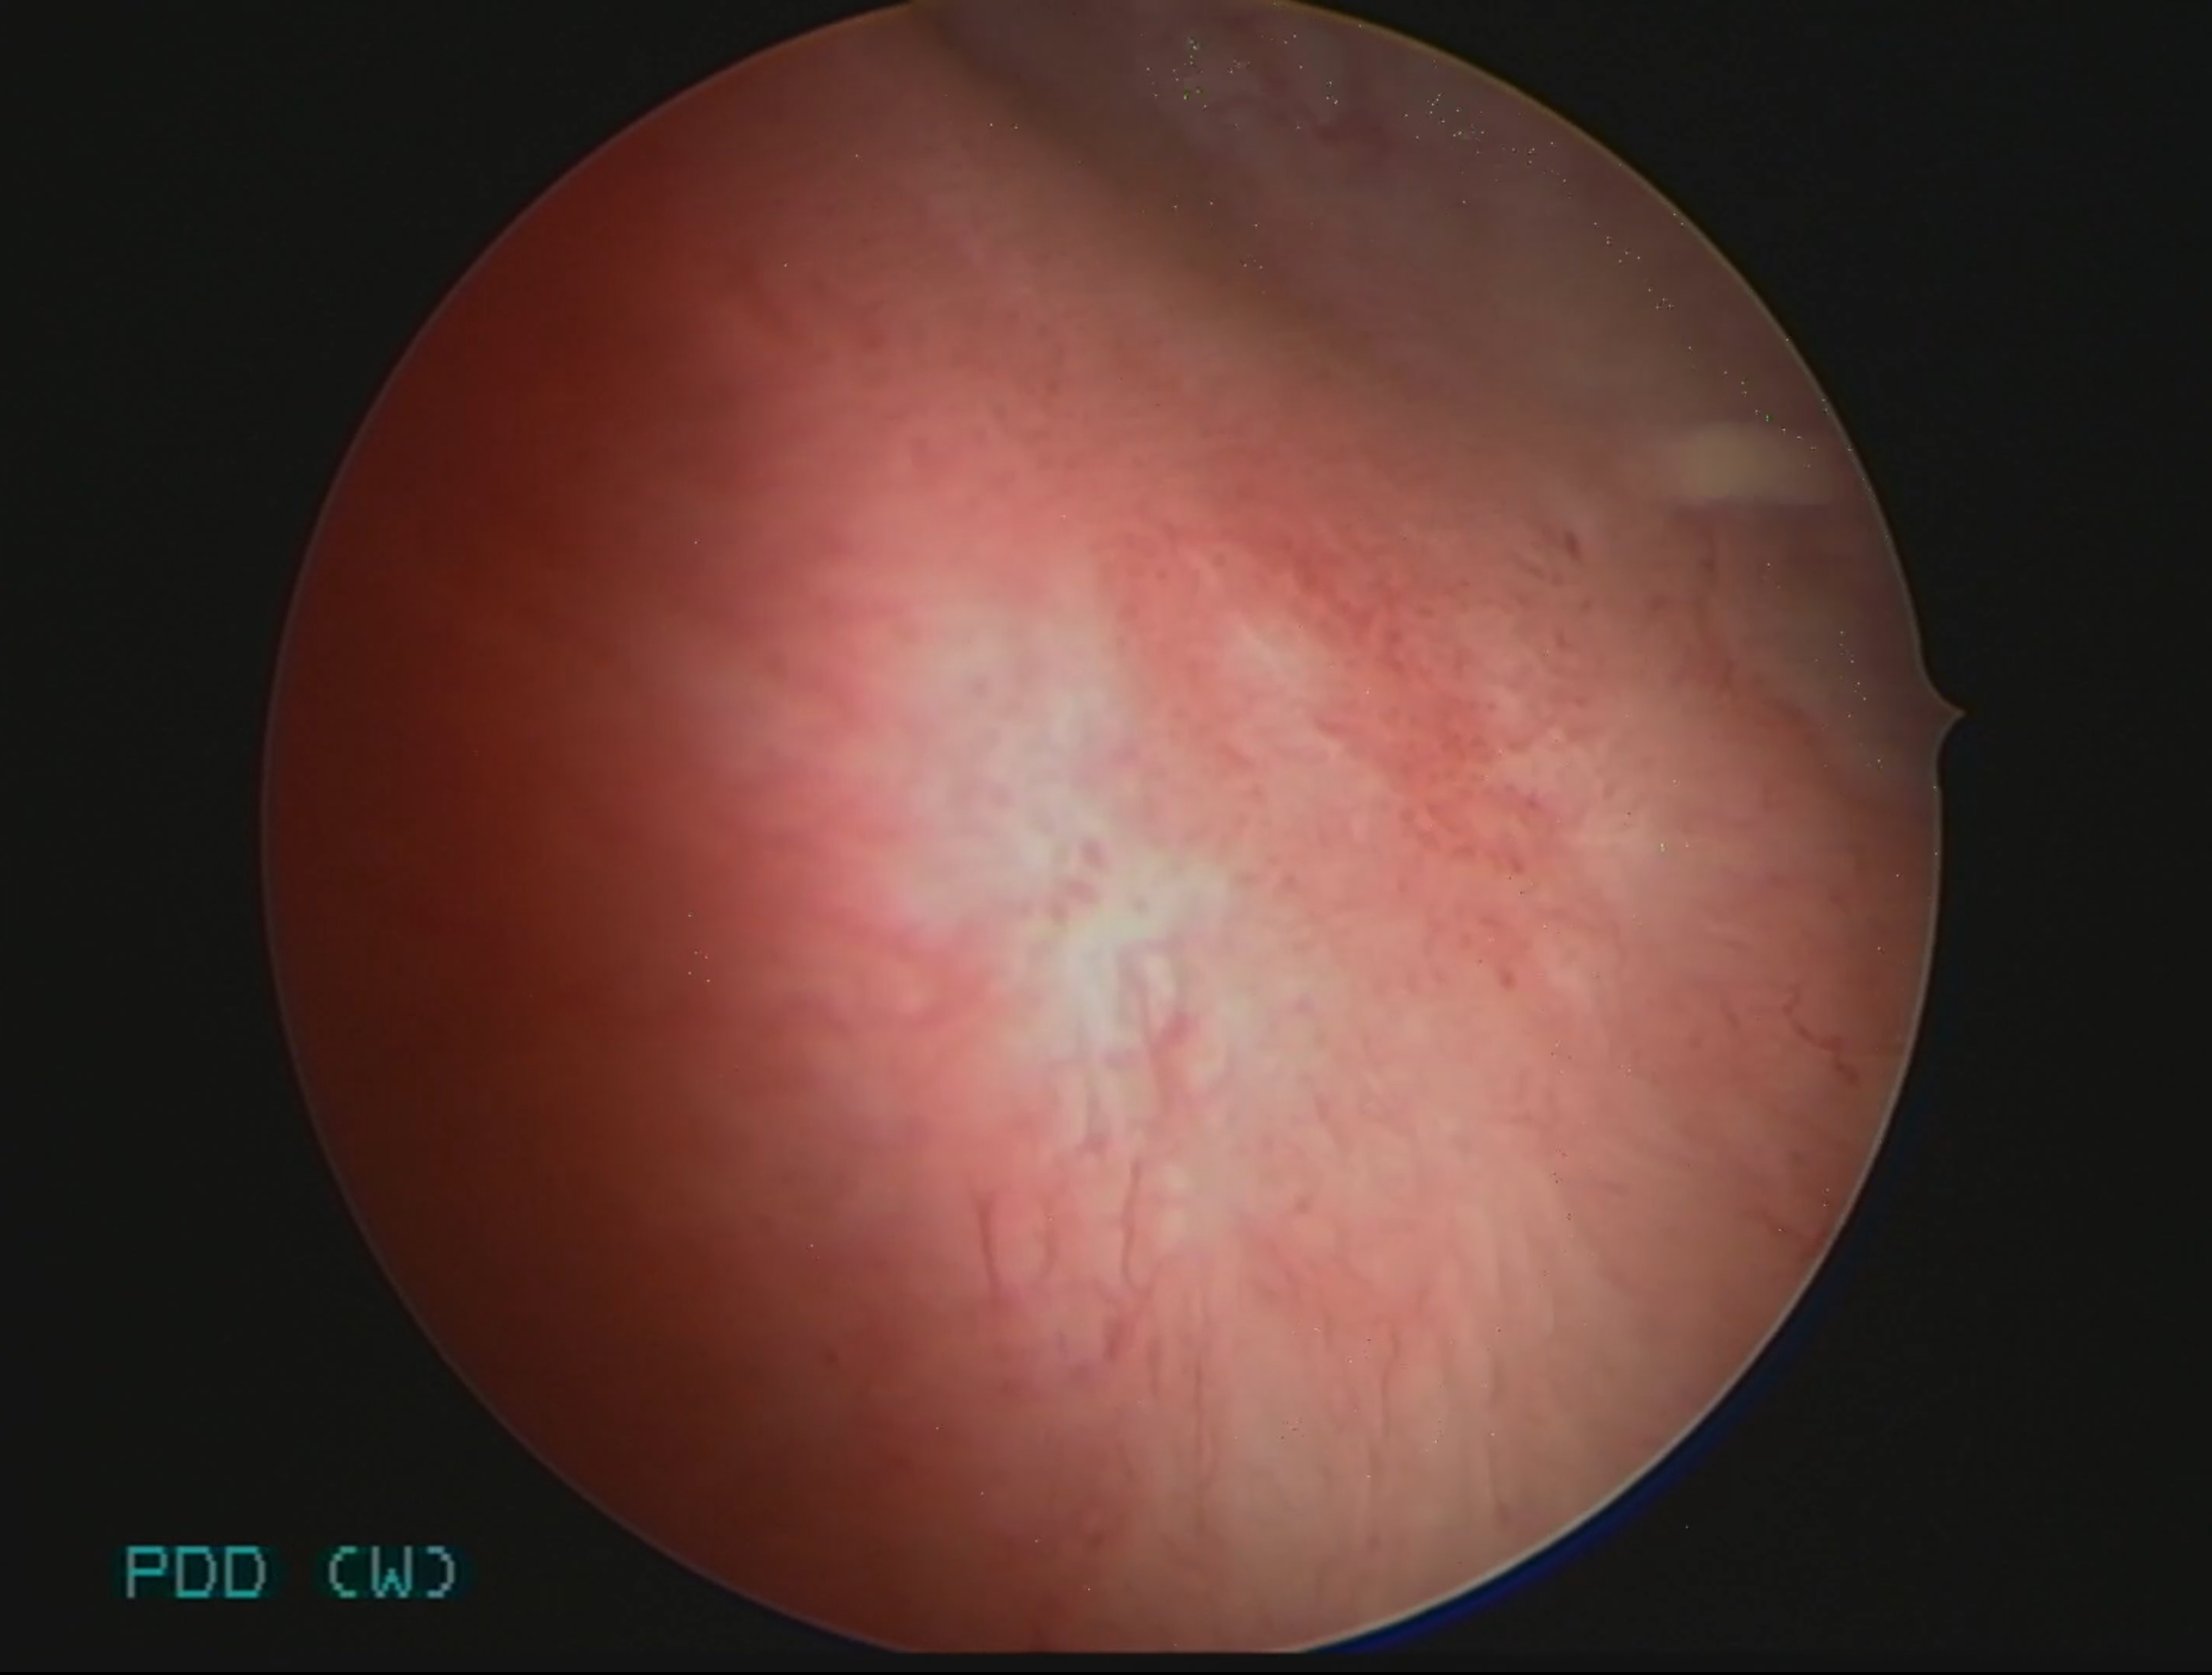
Modality: WLC
Class: Non-malignant
Subclass: InflammationNOS
Lesion: L1
Morphology: Non-papillary
Bladder cancer association: No